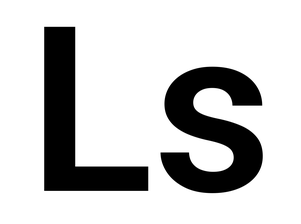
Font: Roboto_SemiBold